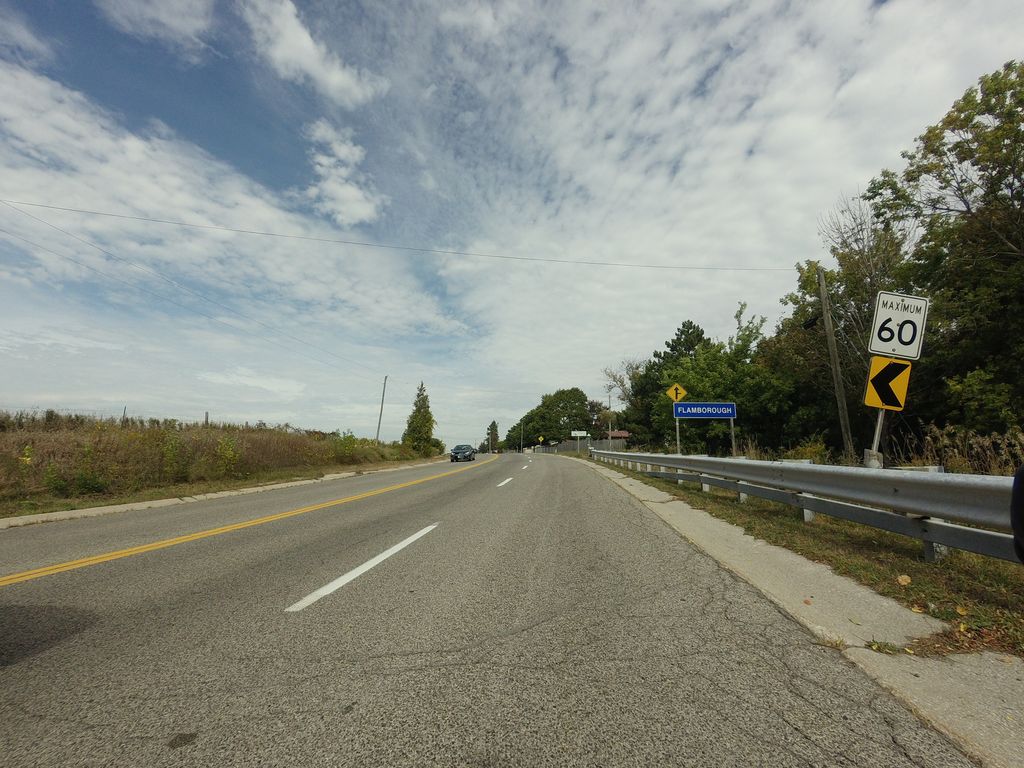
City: hamilton